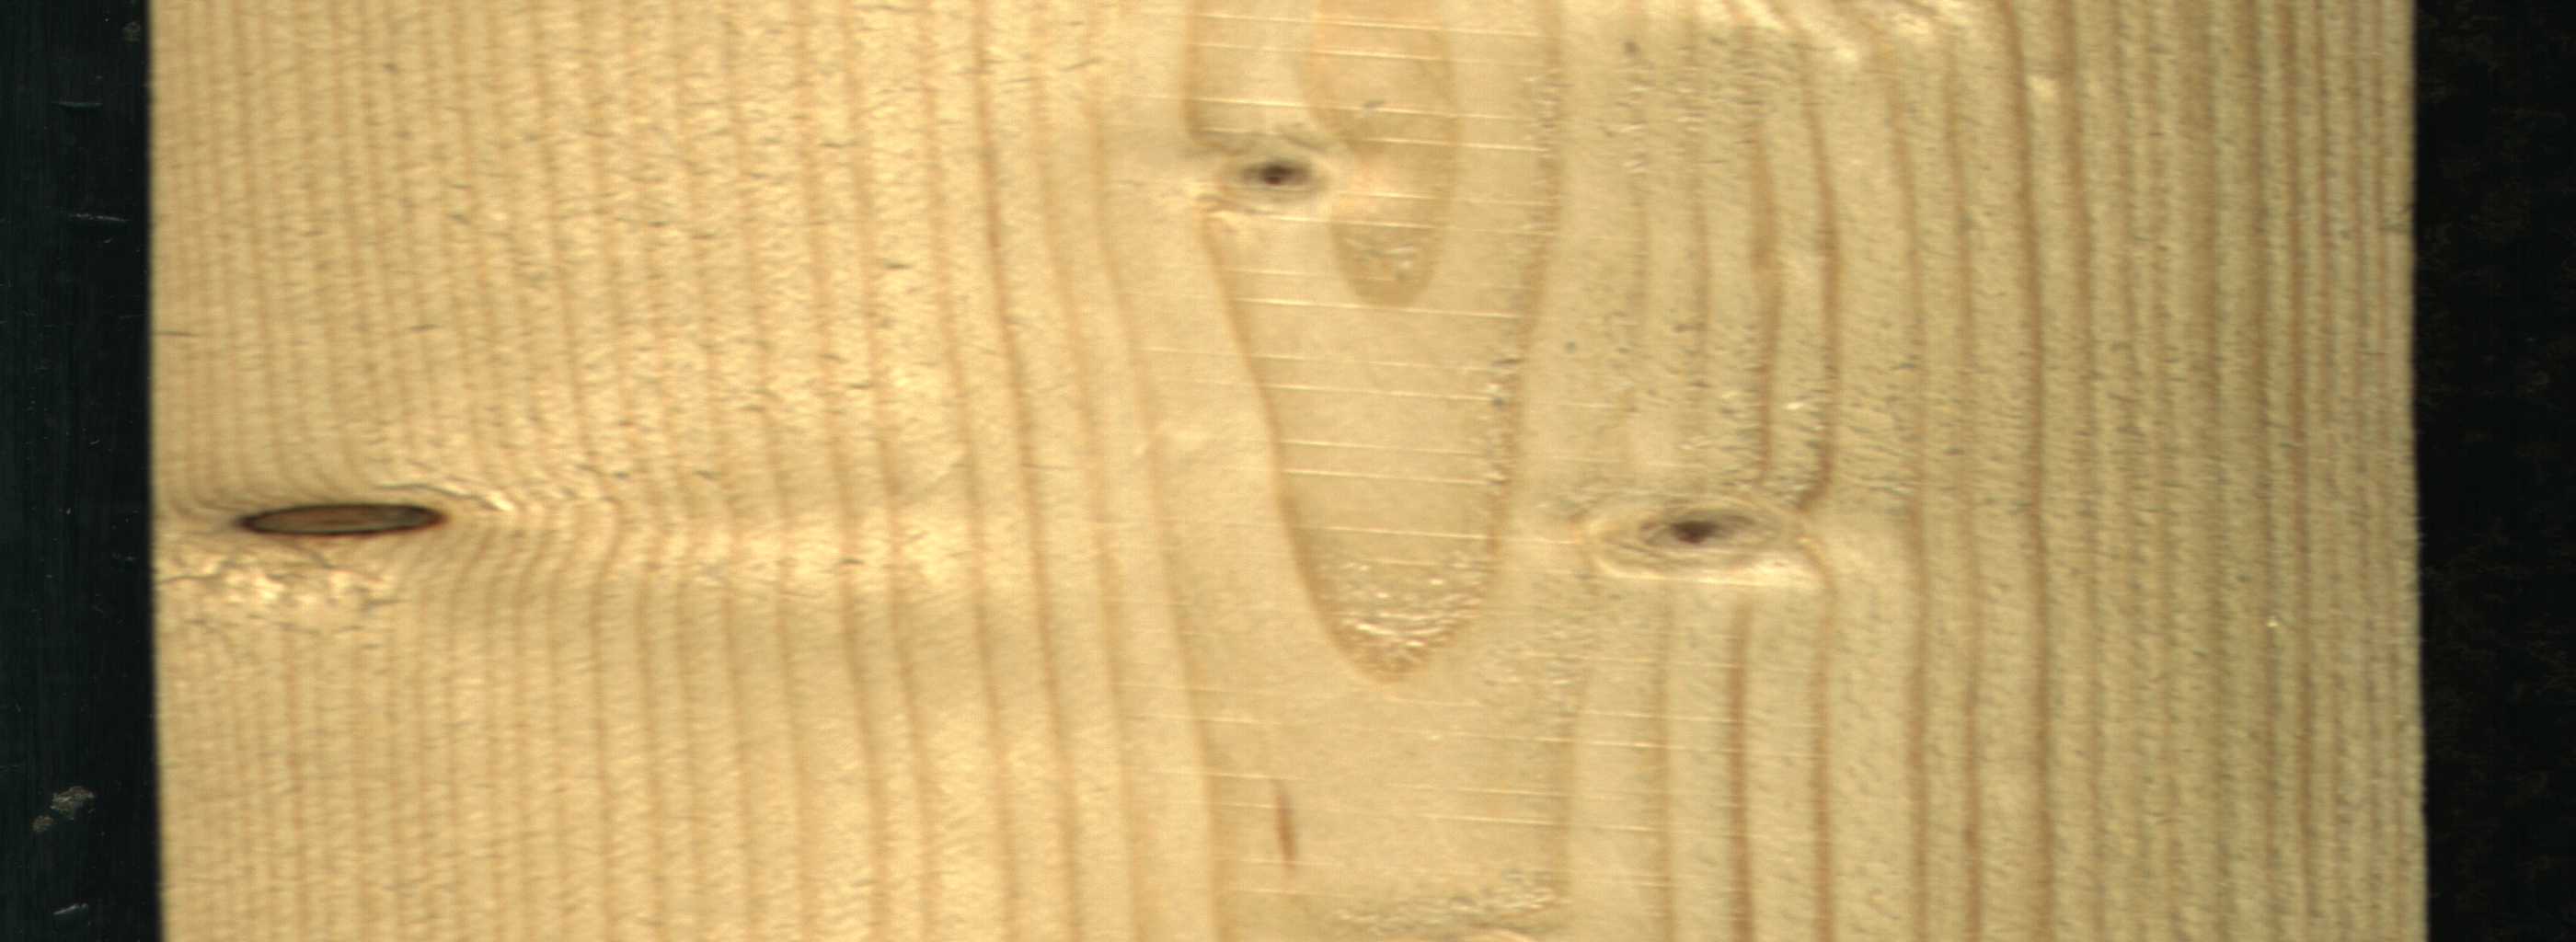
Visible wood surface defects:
Dead_Knot
Live_Knot
Live_Knot